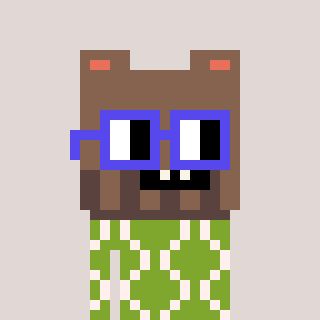
a pixel art character with square blue glasses, a bear-shaped head and a slimegreen-colored body on a warm background